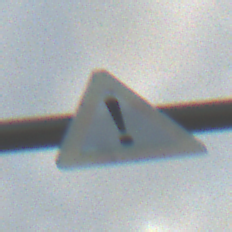
Verkehrszeichen: Gefahrenstelle
Umgebung: Outdoor, RoadRail
Tageszeit: SunriseSunset
Wetter: PartlyCloudy
Licht: Natural
Jahreszeit: NotSpecified
Kontrast: MediumContrast